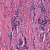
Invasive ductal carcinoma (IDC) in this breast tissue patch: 1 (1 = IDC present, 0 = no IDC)